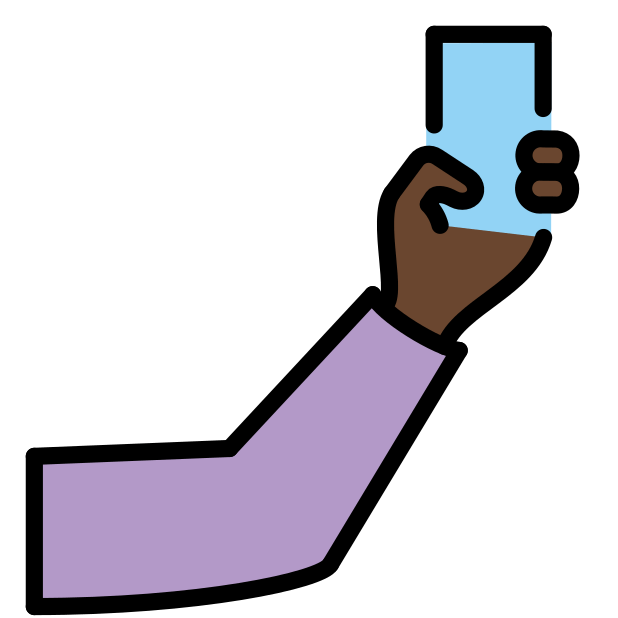
selfie: dark skin tone